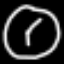
Label: clock